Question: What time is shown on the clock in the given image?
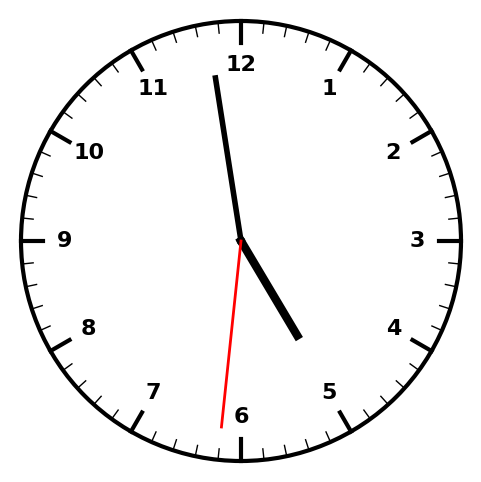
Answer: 04:58:31